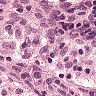
Metastatic tissue present: no